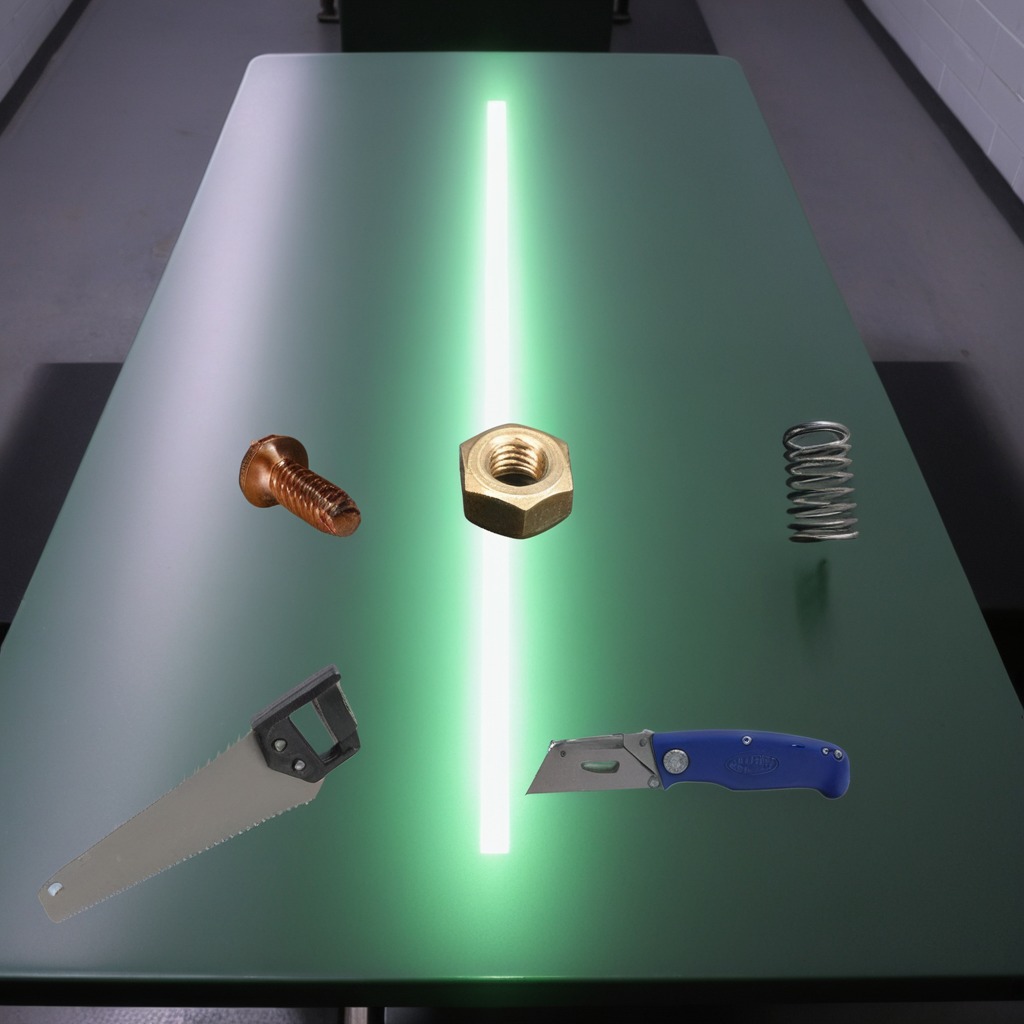
A utility knife, a metal machine screw, a coiled metal spring, a handheld metal saw, and a metal nut are lying on the clean empty table in a railway signal maintenance room.